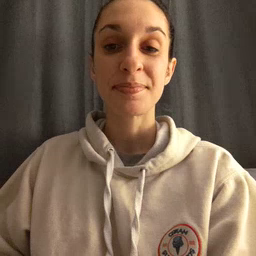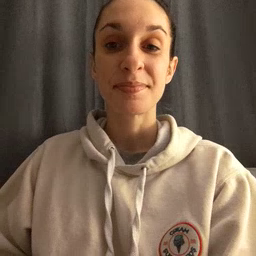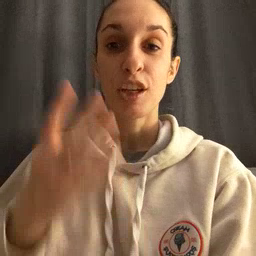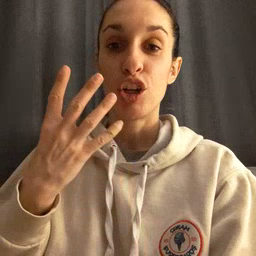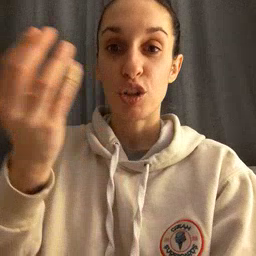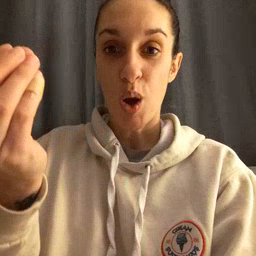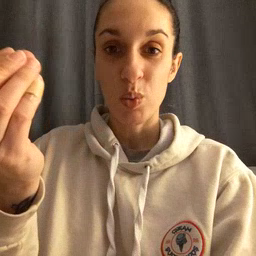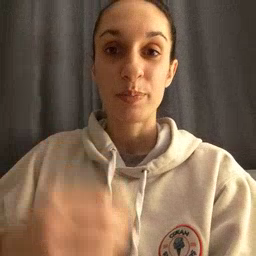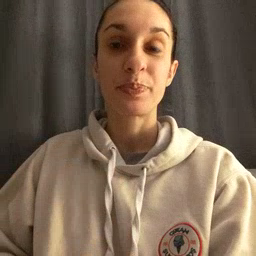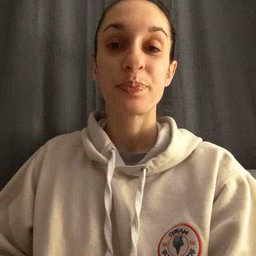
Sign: go